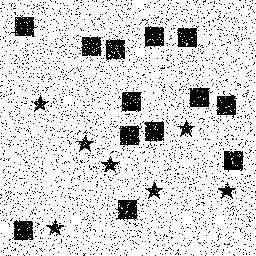
Squares: 13
Triangles: 0
Stars: 7
Total shapes: 20